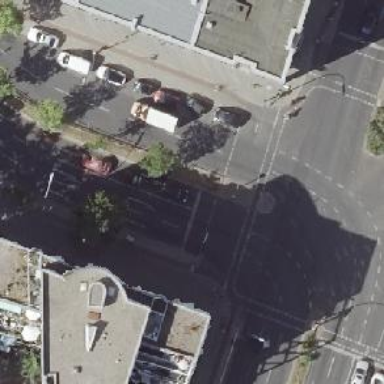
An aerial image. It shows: Crossing with traffic signals.